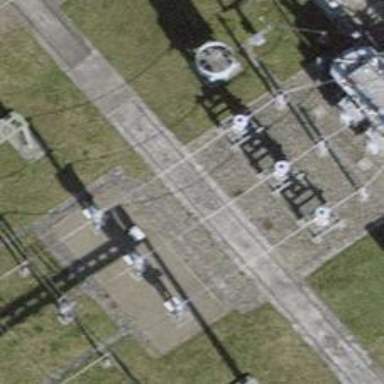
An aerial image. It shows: Insulator used in power equipment.